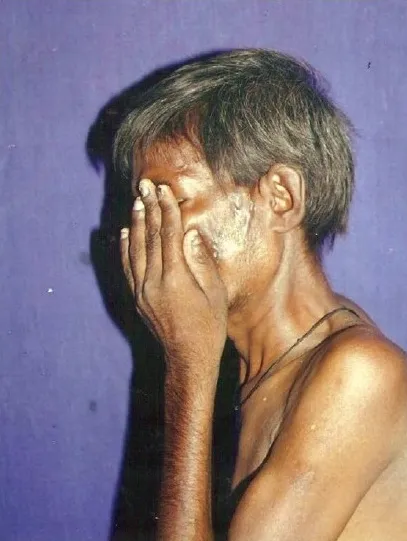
Nodules over face.
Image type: medical_photograph (other_medical_photograph)